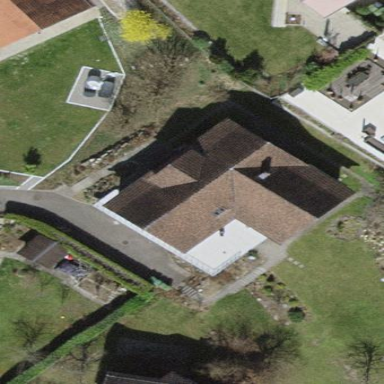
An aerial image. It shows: Detached building with gabled tile roof.